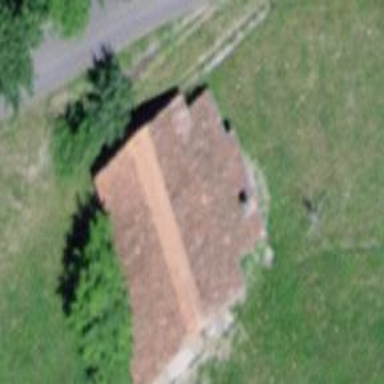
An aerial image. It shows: Rural barn.